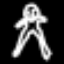
Label: frog